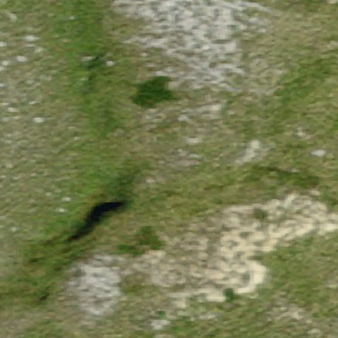
Label: other